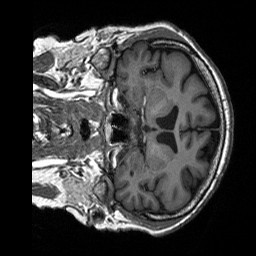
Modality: T1w
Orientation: coronal
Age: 68
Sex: male
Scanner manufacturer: siemens
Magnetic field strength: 3 T
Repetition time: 2.4 s
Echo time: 0.00226 s